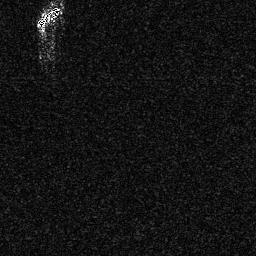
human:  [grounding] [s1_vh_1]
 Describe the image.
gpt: In the satellite image, there is  <ref>1 medium ship </ref> <box>[[13, 1, 24, 10, 0]]</box> located at top left.